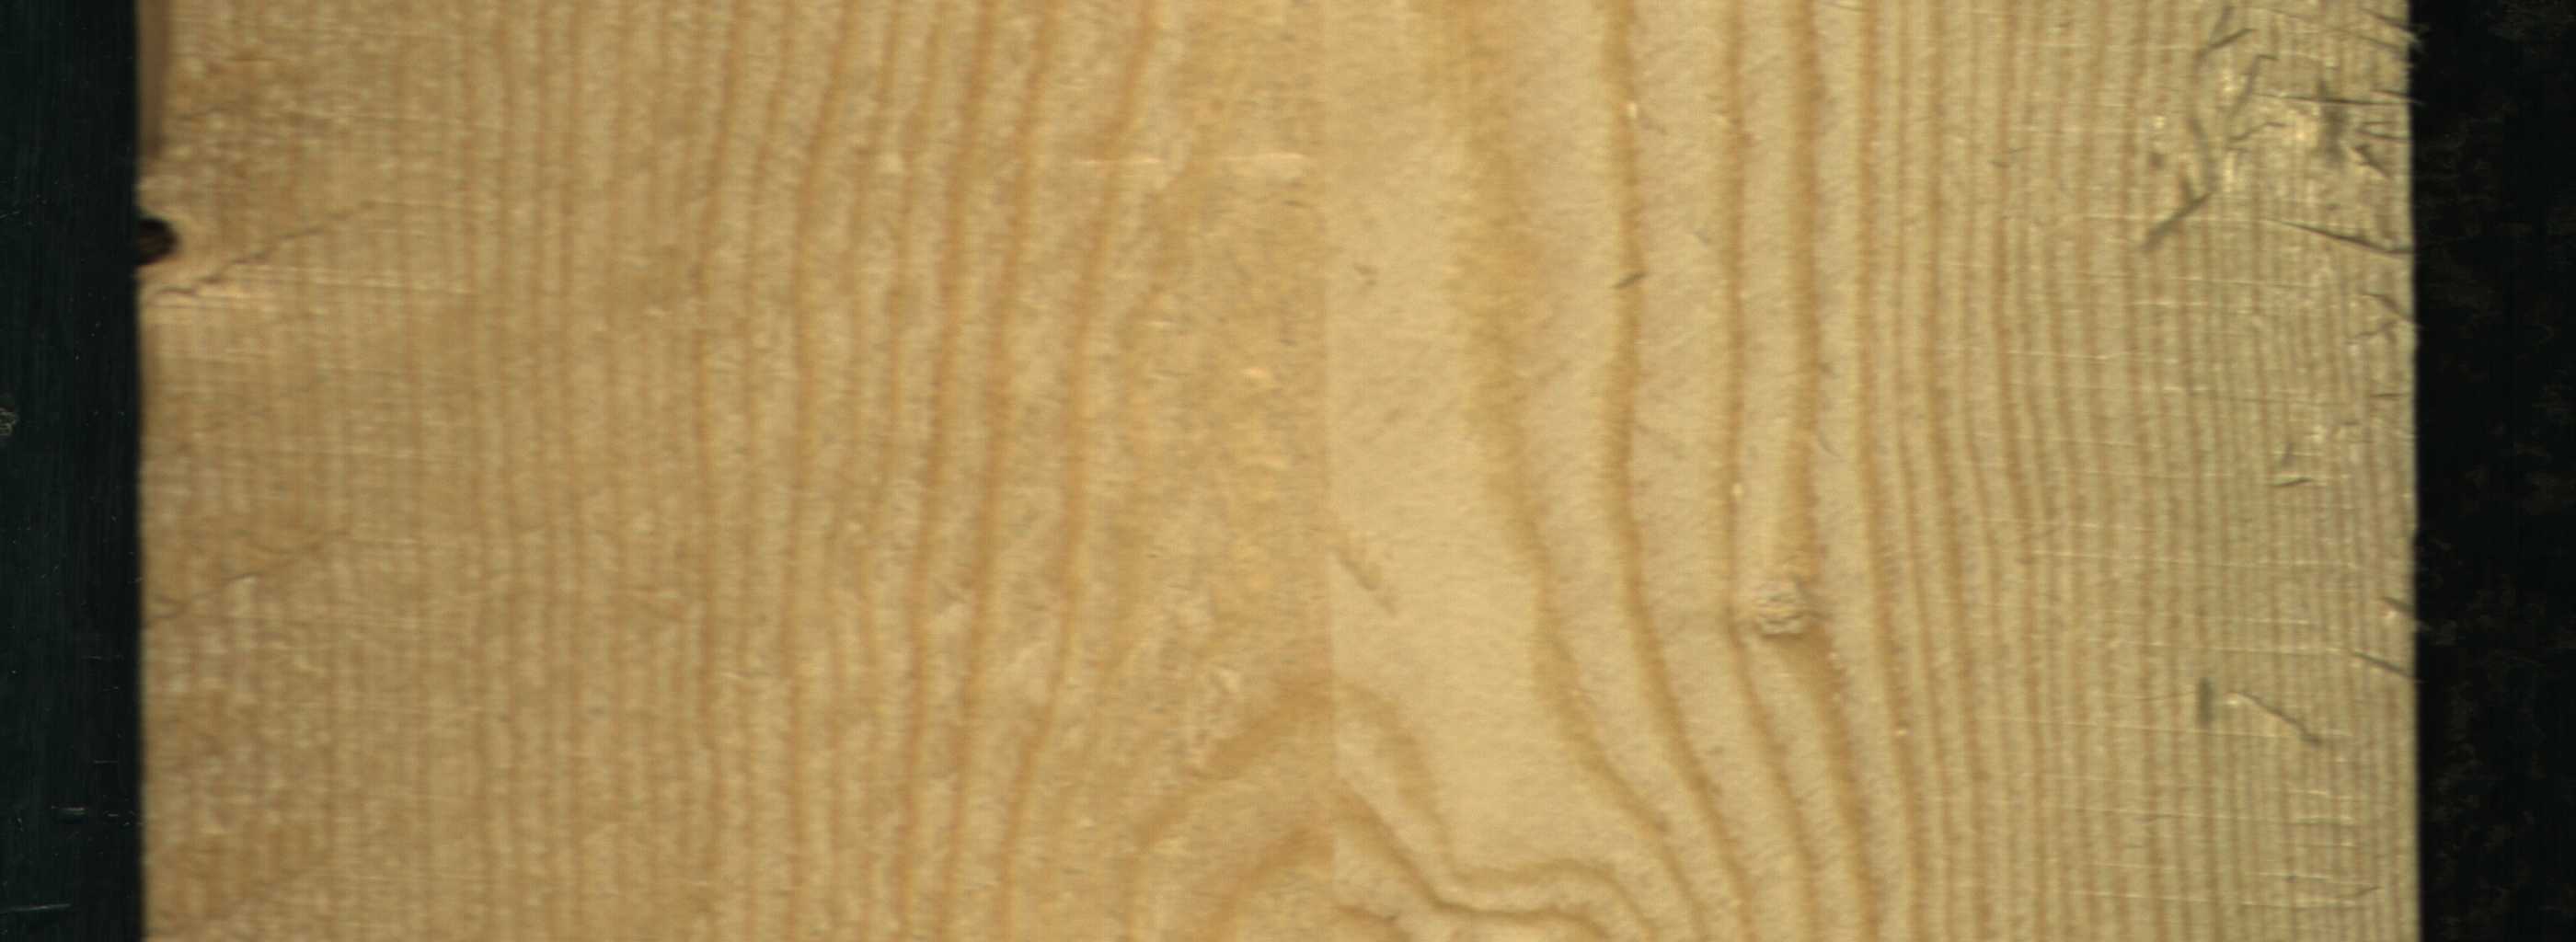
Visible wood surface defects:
Knot_missing